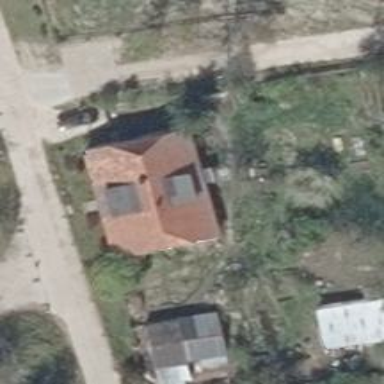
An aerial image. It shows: Building with red half-hipped roof made of roof tiles.